Question: I have a simple UserControl called UserControl1 that contains a TextBlock:
'''
<UserControl x:Class="WpfApplication2.UserControl1"
xmlns="http://schemas.microsoft.com/winfx/2006/xaml/presentation"
xmlns:x="http://schemas.microsoft.com/winfx/2006/xaml"
xmlns:mc="http://schemas.openxmlformats.org/markup-compatibility/2006"
xmlns:d="http://schemas.microsoft.com/expression/blend/2008"
mc:Ignorable="d"
d:DesignHeight="300" d:DesignWidth="300">
<Grid>
<TextBlock Text="{Binding}"/>
</Grid>
</UserControl>
'''
I initialized a new instance of it and gave it a DataContext in code. when the window is closing I have to draw this control to an image file.
The UserControl does not render the bounded text in the file that been created.

and this is my code using the usercontrol:
'''
public partial class MainWindow : Window
{
public MainWindow()
{
InitializeComponent();
Closing += MainWindow_Closing;
}
void MainWindow_Closing(object sender, CancelEventArgs e)
{
UserControl1 uc = new UserControl1();
uc.DataContext = "hello";
uc.Height = 100;
uc.Width = 100;
uc.Background = Brushes.LightBlue;
DrawToImage(uc);
}
private void DrawToImage(FrameworkElement element)
{
element.Measure(new Size(double.PositiveInfinity, double.PositiveInfinity));
element.Arrange(new Rect(element.DesiredSize));
RenderTargetBitmap bitmap = new RenderTargetBitmap((int)element.Width, (int)element.Height,
120.0, 120.0, PixelFormats.Pbgra32);
bitmap.Render(element);
BitmapEncoder encoder = new PngBitmapEncoder();
encoder.Frames.Add(BitmapFrame.Create(bitmap));
using (Stream s = File.OpenWrite(@"C:u.png"))
{
encoder.Save(s);
}
}
}
'''
I Hope It's clear enough, any help will be very appreciated.
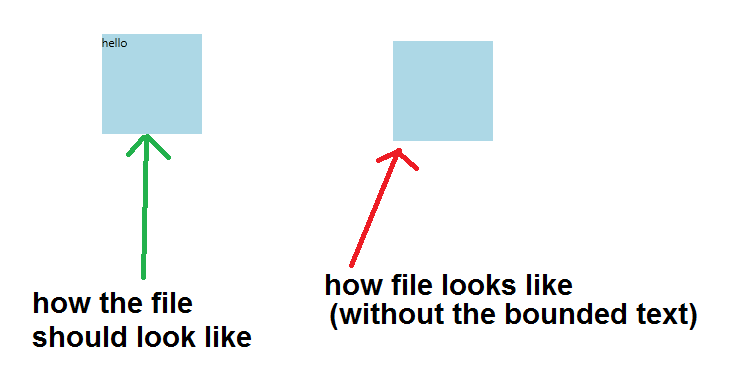
Answer: You just forgot to force a Layout update on your control after manually Measuring/Arrangeing it (which will not be enough to force binding resolving).
A simple call to <URL> makes it work :
'''
private void DrawToImage(FrameworkElement element)
{
element.Measure(new Size(double.PositiveInfinity, double.PositiveInfinity));
element.Arrange(new Rect(element.DesiredSize));
element.UpdateLayout();
RenderTargetBitmap bitmap = new RenderTargetBitmap((int)element.Width, (int)element.Height,
120.0, 120.0, PixelFormats.Pbgra32);
bitmap.Render(element);
BitmapEncoder encoder = new PngBitmapEncoder();
encoder.Frames.Add(BitmapFrame.Create(bitmap));
using (Stream s = File.OpenWrite(@"C:u.png"))
{
encoder.Save(s);
}
}
'''
Edit : More on when bindings are resolved : <URL>